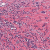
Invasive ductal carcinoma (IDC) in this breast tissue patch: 1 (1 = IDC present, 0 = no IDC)